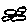
Label: cloud